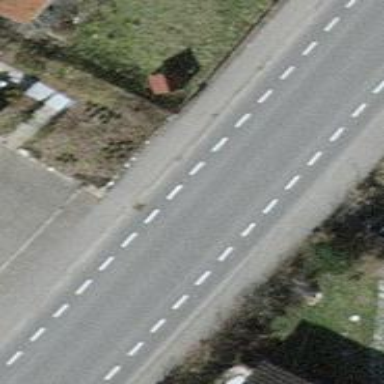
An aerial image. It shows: Secondary road with asphalt surface. There are sidewalks on both sides and designated cycle lane.